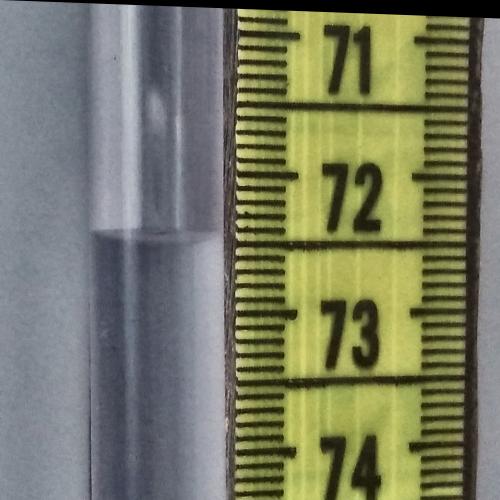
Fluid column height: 72.5 cm